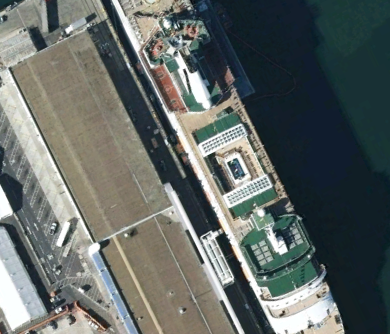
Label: Megayacht